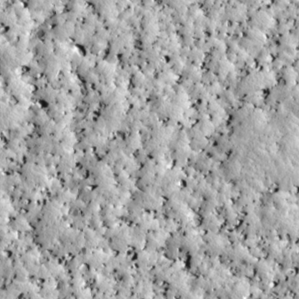
Label: non_frost